Question: How can i suppress words in a DIV (which has a defined width and height) in a way that is shown in the picture below without messing with the order?

If there is no luck doing that in a DIV, what should i do to sort this out?
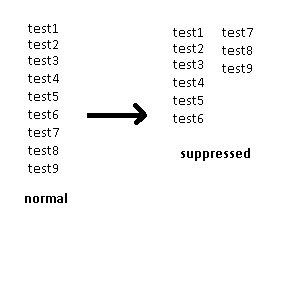
Answer: You can use 'column-count' here's a fiddle: <URL>
Saw your comment now. If you need to limit each column to a maximum of 6 items and there's an unknown amount of items then 'column-count' will be tricky. I think you'll have to group them in the markup (putting each group of 6 in their own 'div' and then floating them for example).